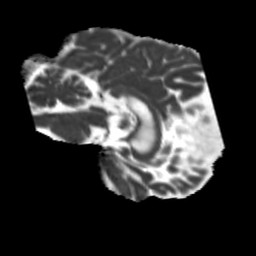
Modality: MD
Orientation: sagittal
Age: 53
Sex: male
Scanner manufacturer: siemens
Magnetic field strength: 3 T
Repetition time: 5.25 s
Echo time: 0.08 s